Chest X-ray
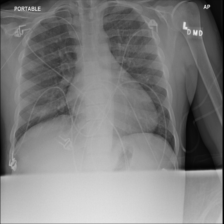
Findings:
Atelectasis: negative
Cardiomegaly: negative
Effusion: negative
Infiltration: positive
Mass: negative
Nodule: negative
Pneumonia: negative
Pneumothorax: negative
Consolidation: negative
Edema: negative
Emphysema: negative
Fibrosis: negative
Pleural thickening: negative
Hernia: negative